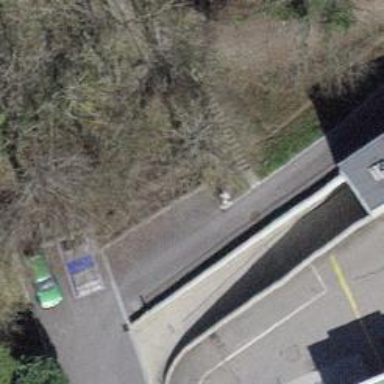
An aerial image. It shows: Set of steps on the road.